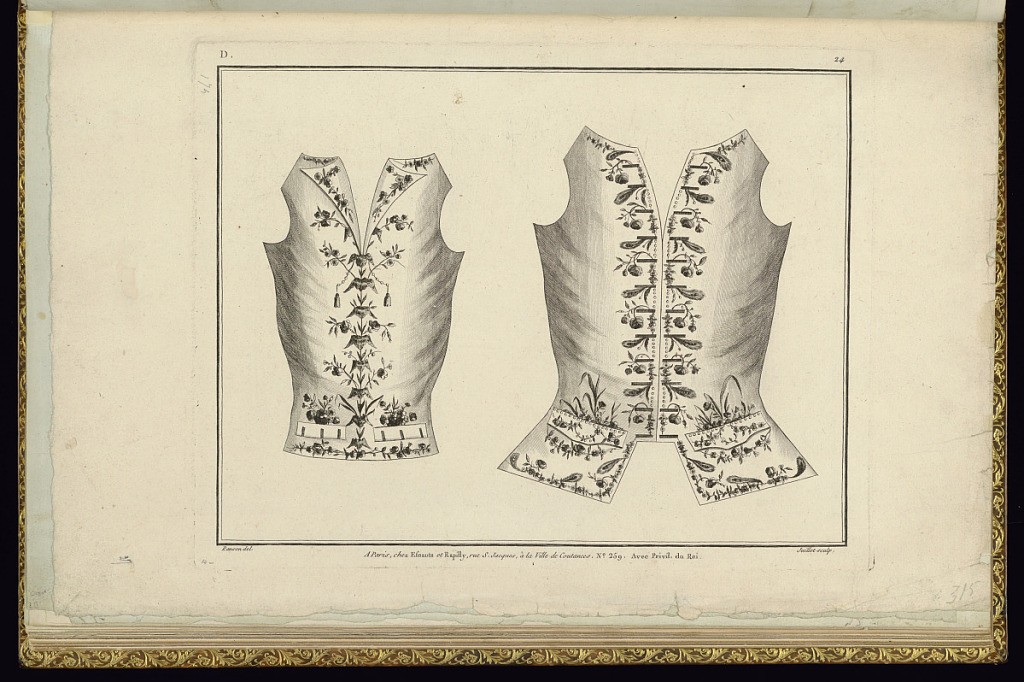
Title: Two Waistcoat Designs
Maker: Pierre Ranson, French, 1736–1786
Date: late 18th century
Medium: Etching and engraving on laid paper
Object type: Print
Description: Designs for two embroidered men's waistcoats decorated with floral (flowers) and feather motifs. The design to the right has front skirts and both have pockets. The plate is titled, numbered, and signed.